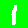
Digit: 1